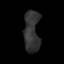
Tissue: lung
Cell type: Epithelial cells
Senescence score: 0.2362
Nuclear area (px): 632
Mean DAPI intensity: 50.905